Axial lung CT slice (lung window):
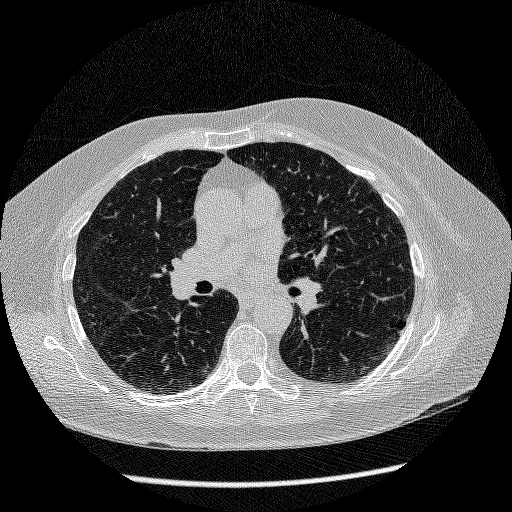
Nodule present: no